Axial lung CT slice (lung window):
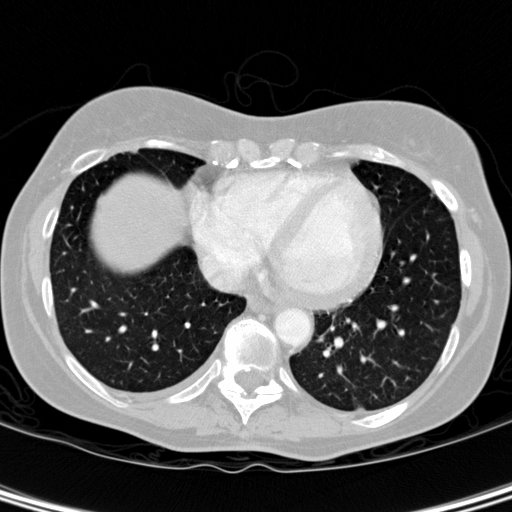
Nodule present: no